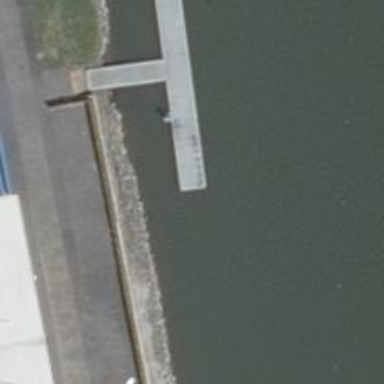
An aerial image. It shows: Man-made pier.